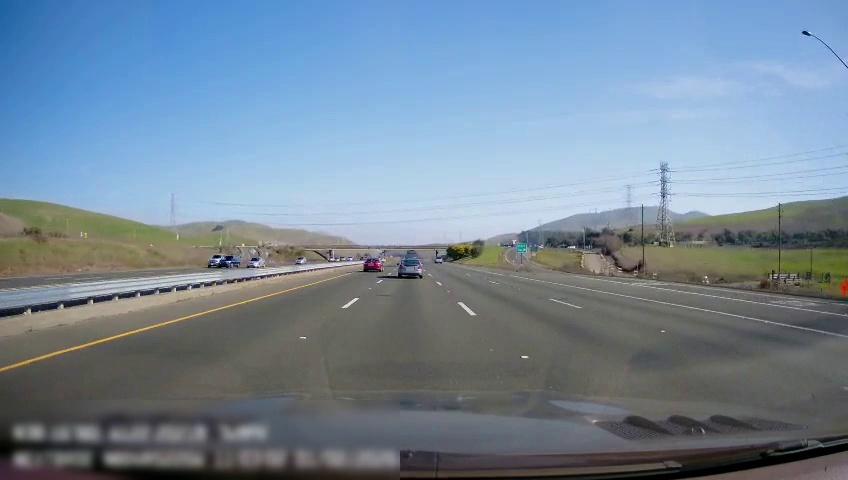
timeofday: Day
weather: Sunny
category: Drivable Space
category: Drivable Space
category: Drivable Space
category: Vehicles | Car
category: Vehicles | SUV
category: Vehicles | Van
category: Vehicles | Car
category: Vehicles | SUV
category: Vehicles | SUV
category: Vehicles | SUV
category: Lanes | Opposite Lane
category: Lanes | Opposite Lane
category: Lanes | Opposite Lane
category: Lanes | Alternate Lane
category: Lanes | Alternate Lane
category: Lanes | Alternate Lane
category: Lanes | Current Lane
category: Lanes | Alternate Lane
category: Lanes | Alternate Lane
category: Lanes | Alternate Lane
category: Traffic | Signs